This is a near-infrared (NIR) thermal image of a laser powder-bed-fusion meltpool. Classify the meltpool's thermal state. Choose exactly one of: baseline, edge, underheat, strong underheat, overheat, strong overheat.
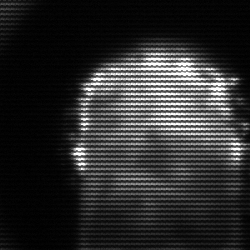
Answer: baseline